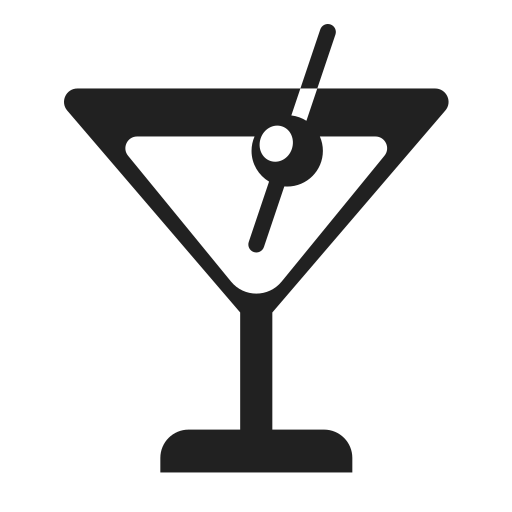
cocktail glass high contrast